Field crop: tomato
Growth stage: 2
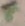
Species: solanum